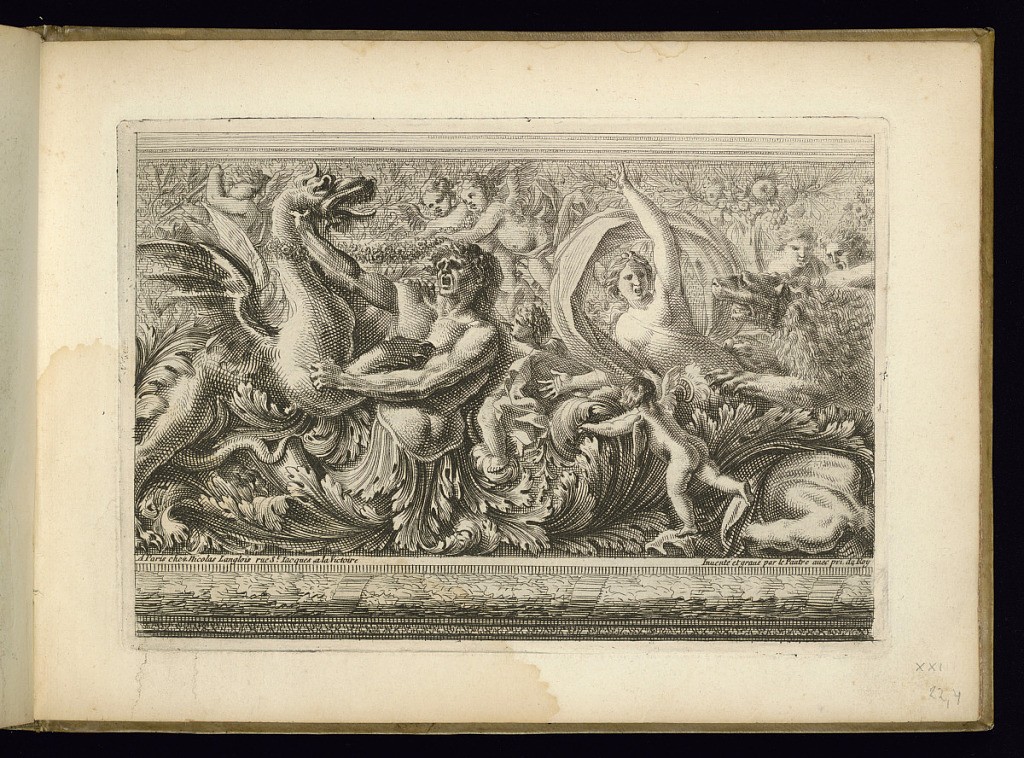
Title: Frieze Design
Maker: Jean Le Pautre, French, 1618–1682
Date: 1655–82
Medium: Etching on laid paper
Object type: Print
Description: A frieze design with male and female figures battling a lion and a dragon surrounded by flying putti, scrolling leaves (rinceaux), acanthus leaves, festoon of flowers, fruit and foliate branches. A molding of leaves and ribbon below.